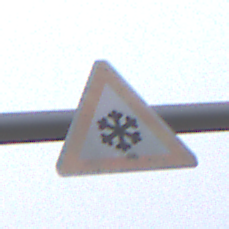
Verkehrszeichen: SchneeOderEisglaette
Umgebung: Outdoor, RoadRail
Tageszeit: MorningAfternoon
Wetter: Overcast
Licht: Natural
Jahreszeit: NotSpecified
Kontrast: LowContrast